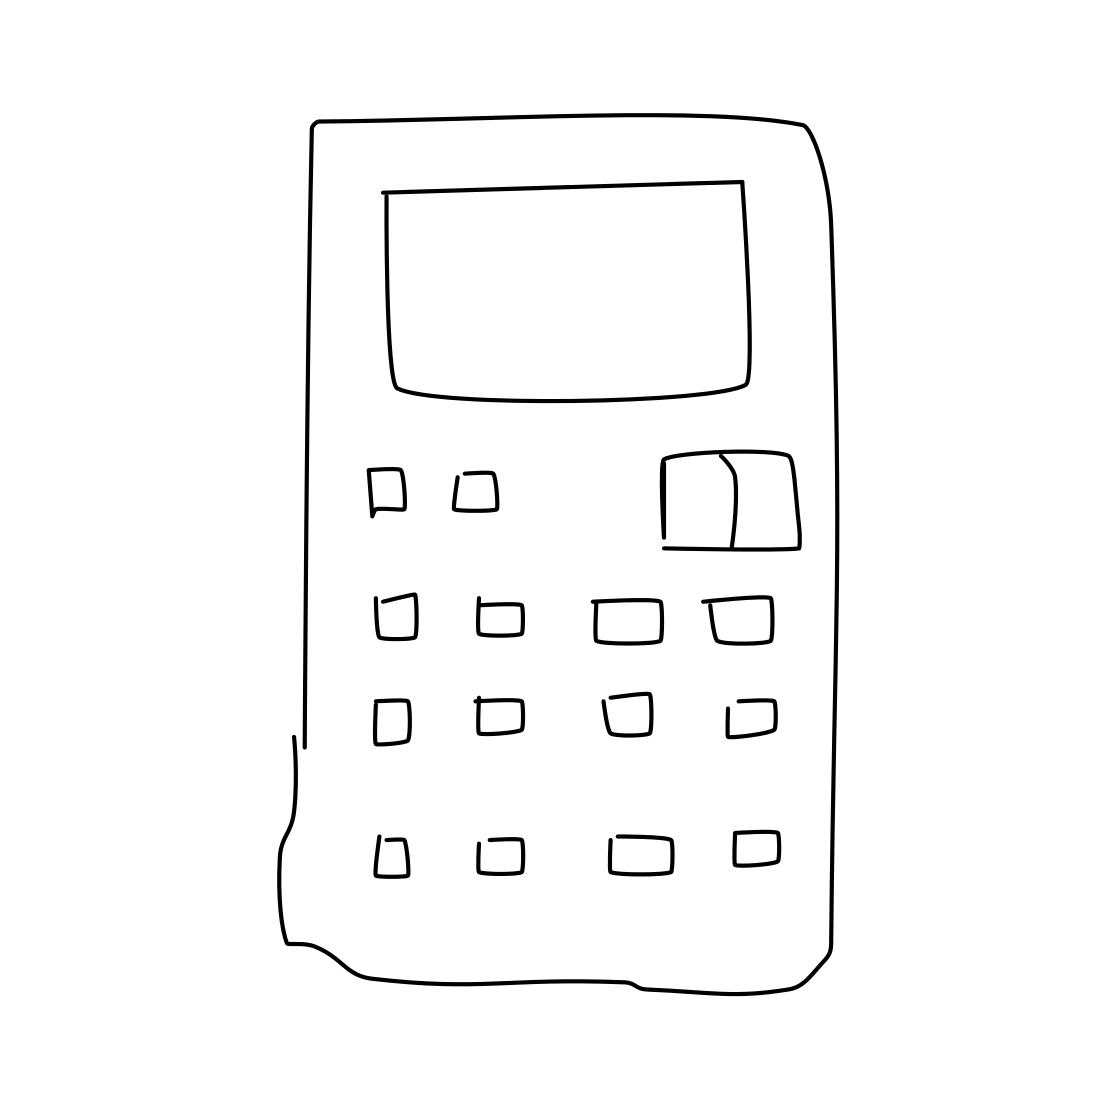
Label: calculator